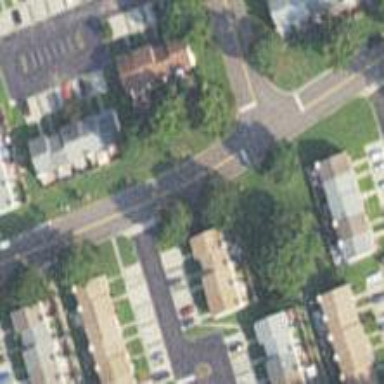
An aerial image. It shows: Residential road with asphalt surface.